Question: Is it right to say that when Httpcontext object is null - so the iis is down ?
i know that when the first request to iis ( asp.net) the application manager creates
enviroment : Application Domain.
inside it theres Application Runtime.
And inside it there's blocks of (if theres more then 1 application on the server)
HttpApplication with each has httpContext which handler Response and Request.

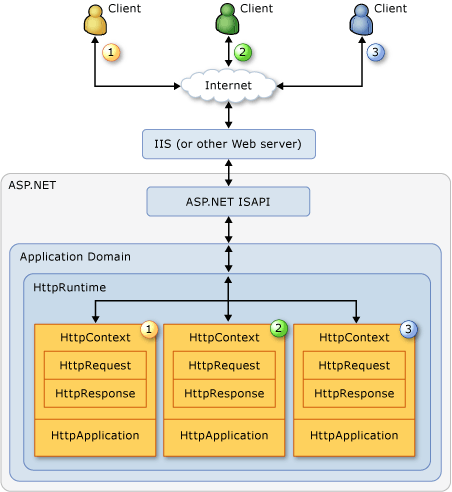
Answer: I don't think that you can be running any ASP.NET application having IIS down, just by design :)
if you have a piece of code where the 'HttpContext.Current' is null you are probably not running in the web server but somehow in another way, for example sometimes we have class libraries designed to be executed within the web application then somebody references those assemblies directly from a windows service, a console application or from the unit test project and of course there is no HttpContext !
web services as well, if served from IIS should have the context, if directly called with assembly reference and not web reference, can't reach any HttpContext.
show your failing code and describe where/how you use it and we will see why your context is null in that case.